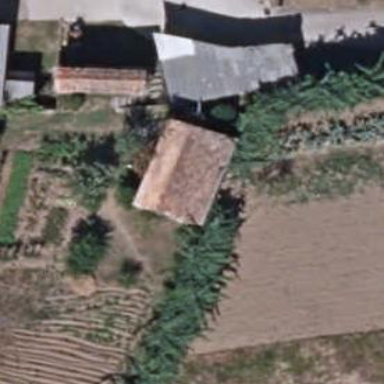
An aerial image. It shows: Shed.